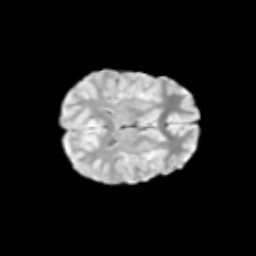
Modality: T2w
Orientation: axial
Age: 10
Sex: female
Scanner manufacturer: siemens
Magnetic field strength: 3 T
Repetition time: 3.8 s
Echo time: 0.07 s